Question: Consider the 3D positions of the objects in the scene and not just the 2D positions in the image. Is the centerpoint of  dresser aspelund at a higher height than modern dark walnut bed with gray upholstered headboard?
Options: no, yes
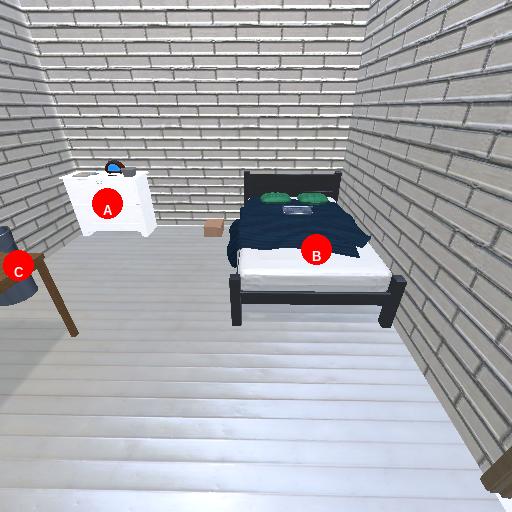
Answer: no